Field crop: tomato
Growth stage: 2
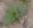
Species: solanum